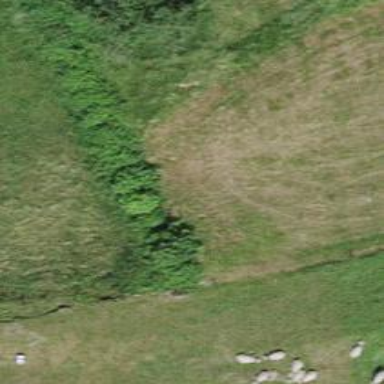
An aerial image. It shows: Hedge barrier.